Interaction volume radius: 5 \u00c5
Interaction volume height: 20 \u00c5
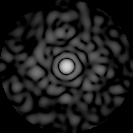
Disorder parameter: 0.871